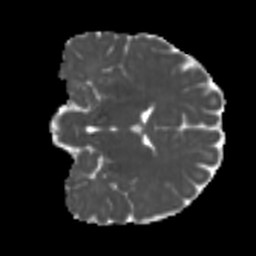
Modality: MD
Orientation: coronal
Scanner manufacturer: siemens
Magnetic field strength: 3 T
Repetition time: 4 s
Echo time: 0.0594 s